Question: I have an annoying problem with my project on Unity2D. I have created a shop GUI, with buttons to purchase hats.
However, 4 out of the 6 hats buttons are working for some reason in the android build. Whereas for some reason all of them work in editor mode...
They all are in the same Canvas.
For some reason, I moved the button a little bit up, next to the seagull and they seem to be working when I do that. But I want them to work on my shop GUI like the other buttons :X
I don't have anything transparent blocking the buttons by the way (And if I did, it would not work in editor mode as well, right?)
I already tried to
- Move from OnClick() to Event Trigger Pointer Down (no success)
- Change Drag Thresold in the event manager.
- Check Force Active in event manager.
- Redoing the buttons that are not working from scratch...
I'm really clueless, and I need your help!
Some screenshots :
<URL>
[
<URL>
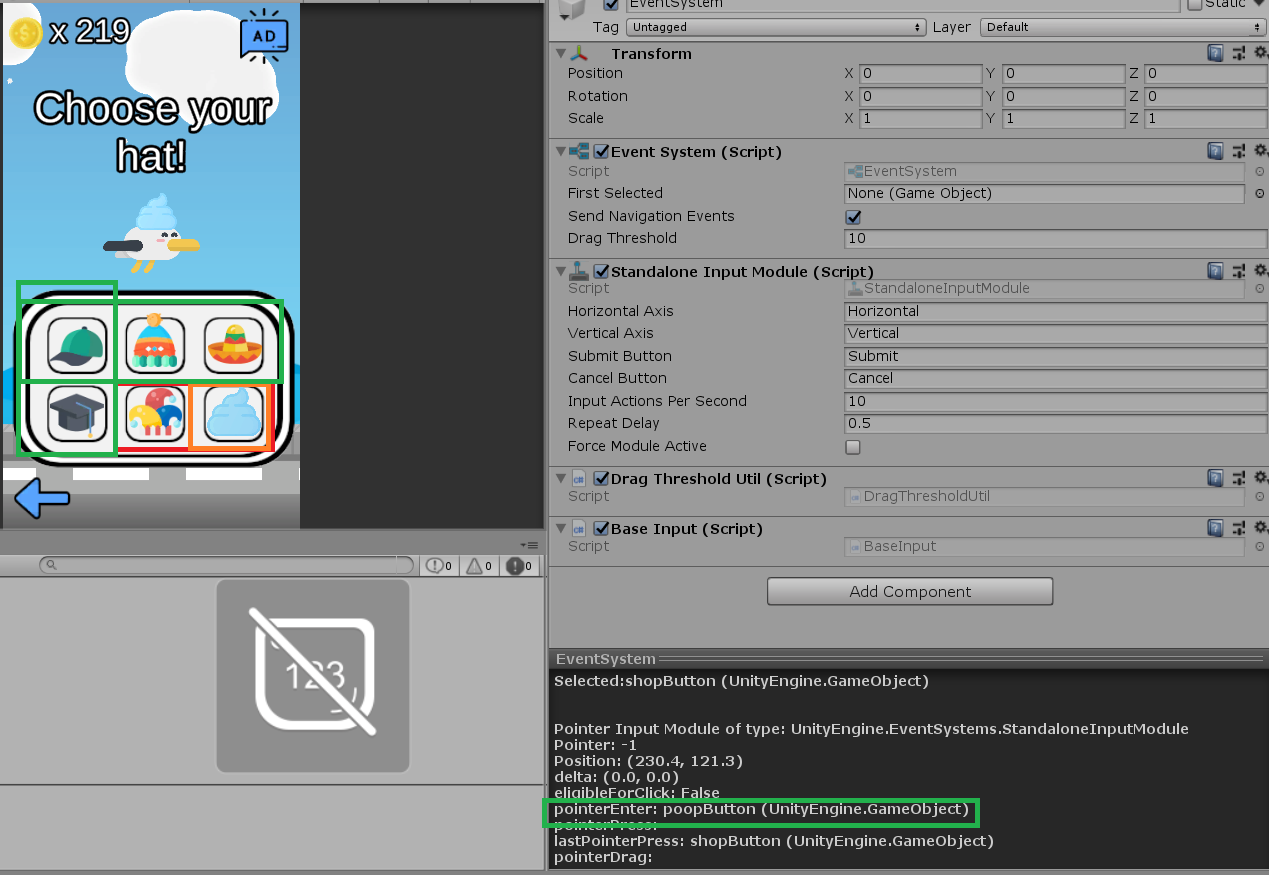
Answer: for some reasons try placing your button as the lowest index siblings in the hierarchy so that no other UI element overlaps them.
Secondly try using reference resolution as 1080 X 1920 with match factor as 0.5